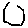
Label: hexagon